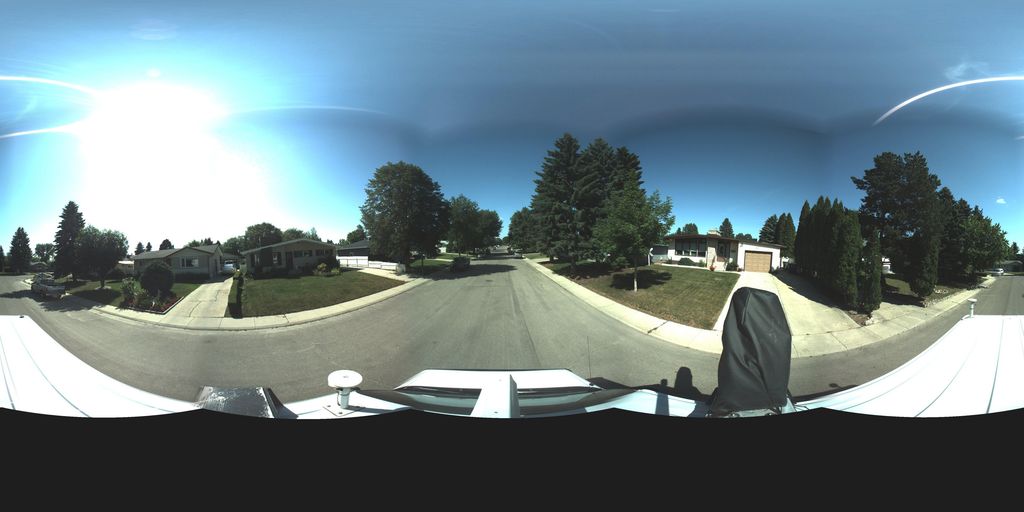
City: saskatoon